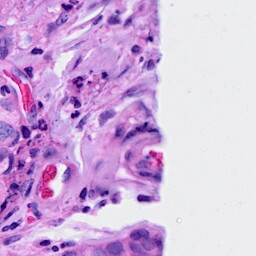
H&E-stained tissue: Breast